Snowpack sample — Buffalo Mountain, Silverthorne, Colorado, USA (1/25/25, 10:11 AM MST)
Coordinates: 39.6222, -106.1139
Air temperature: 22 °F
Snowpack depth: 110 cm
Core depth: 30 cm
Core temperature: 42.8 °F
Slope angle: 12°, slope face: 102°
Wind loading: high
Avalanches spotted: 0
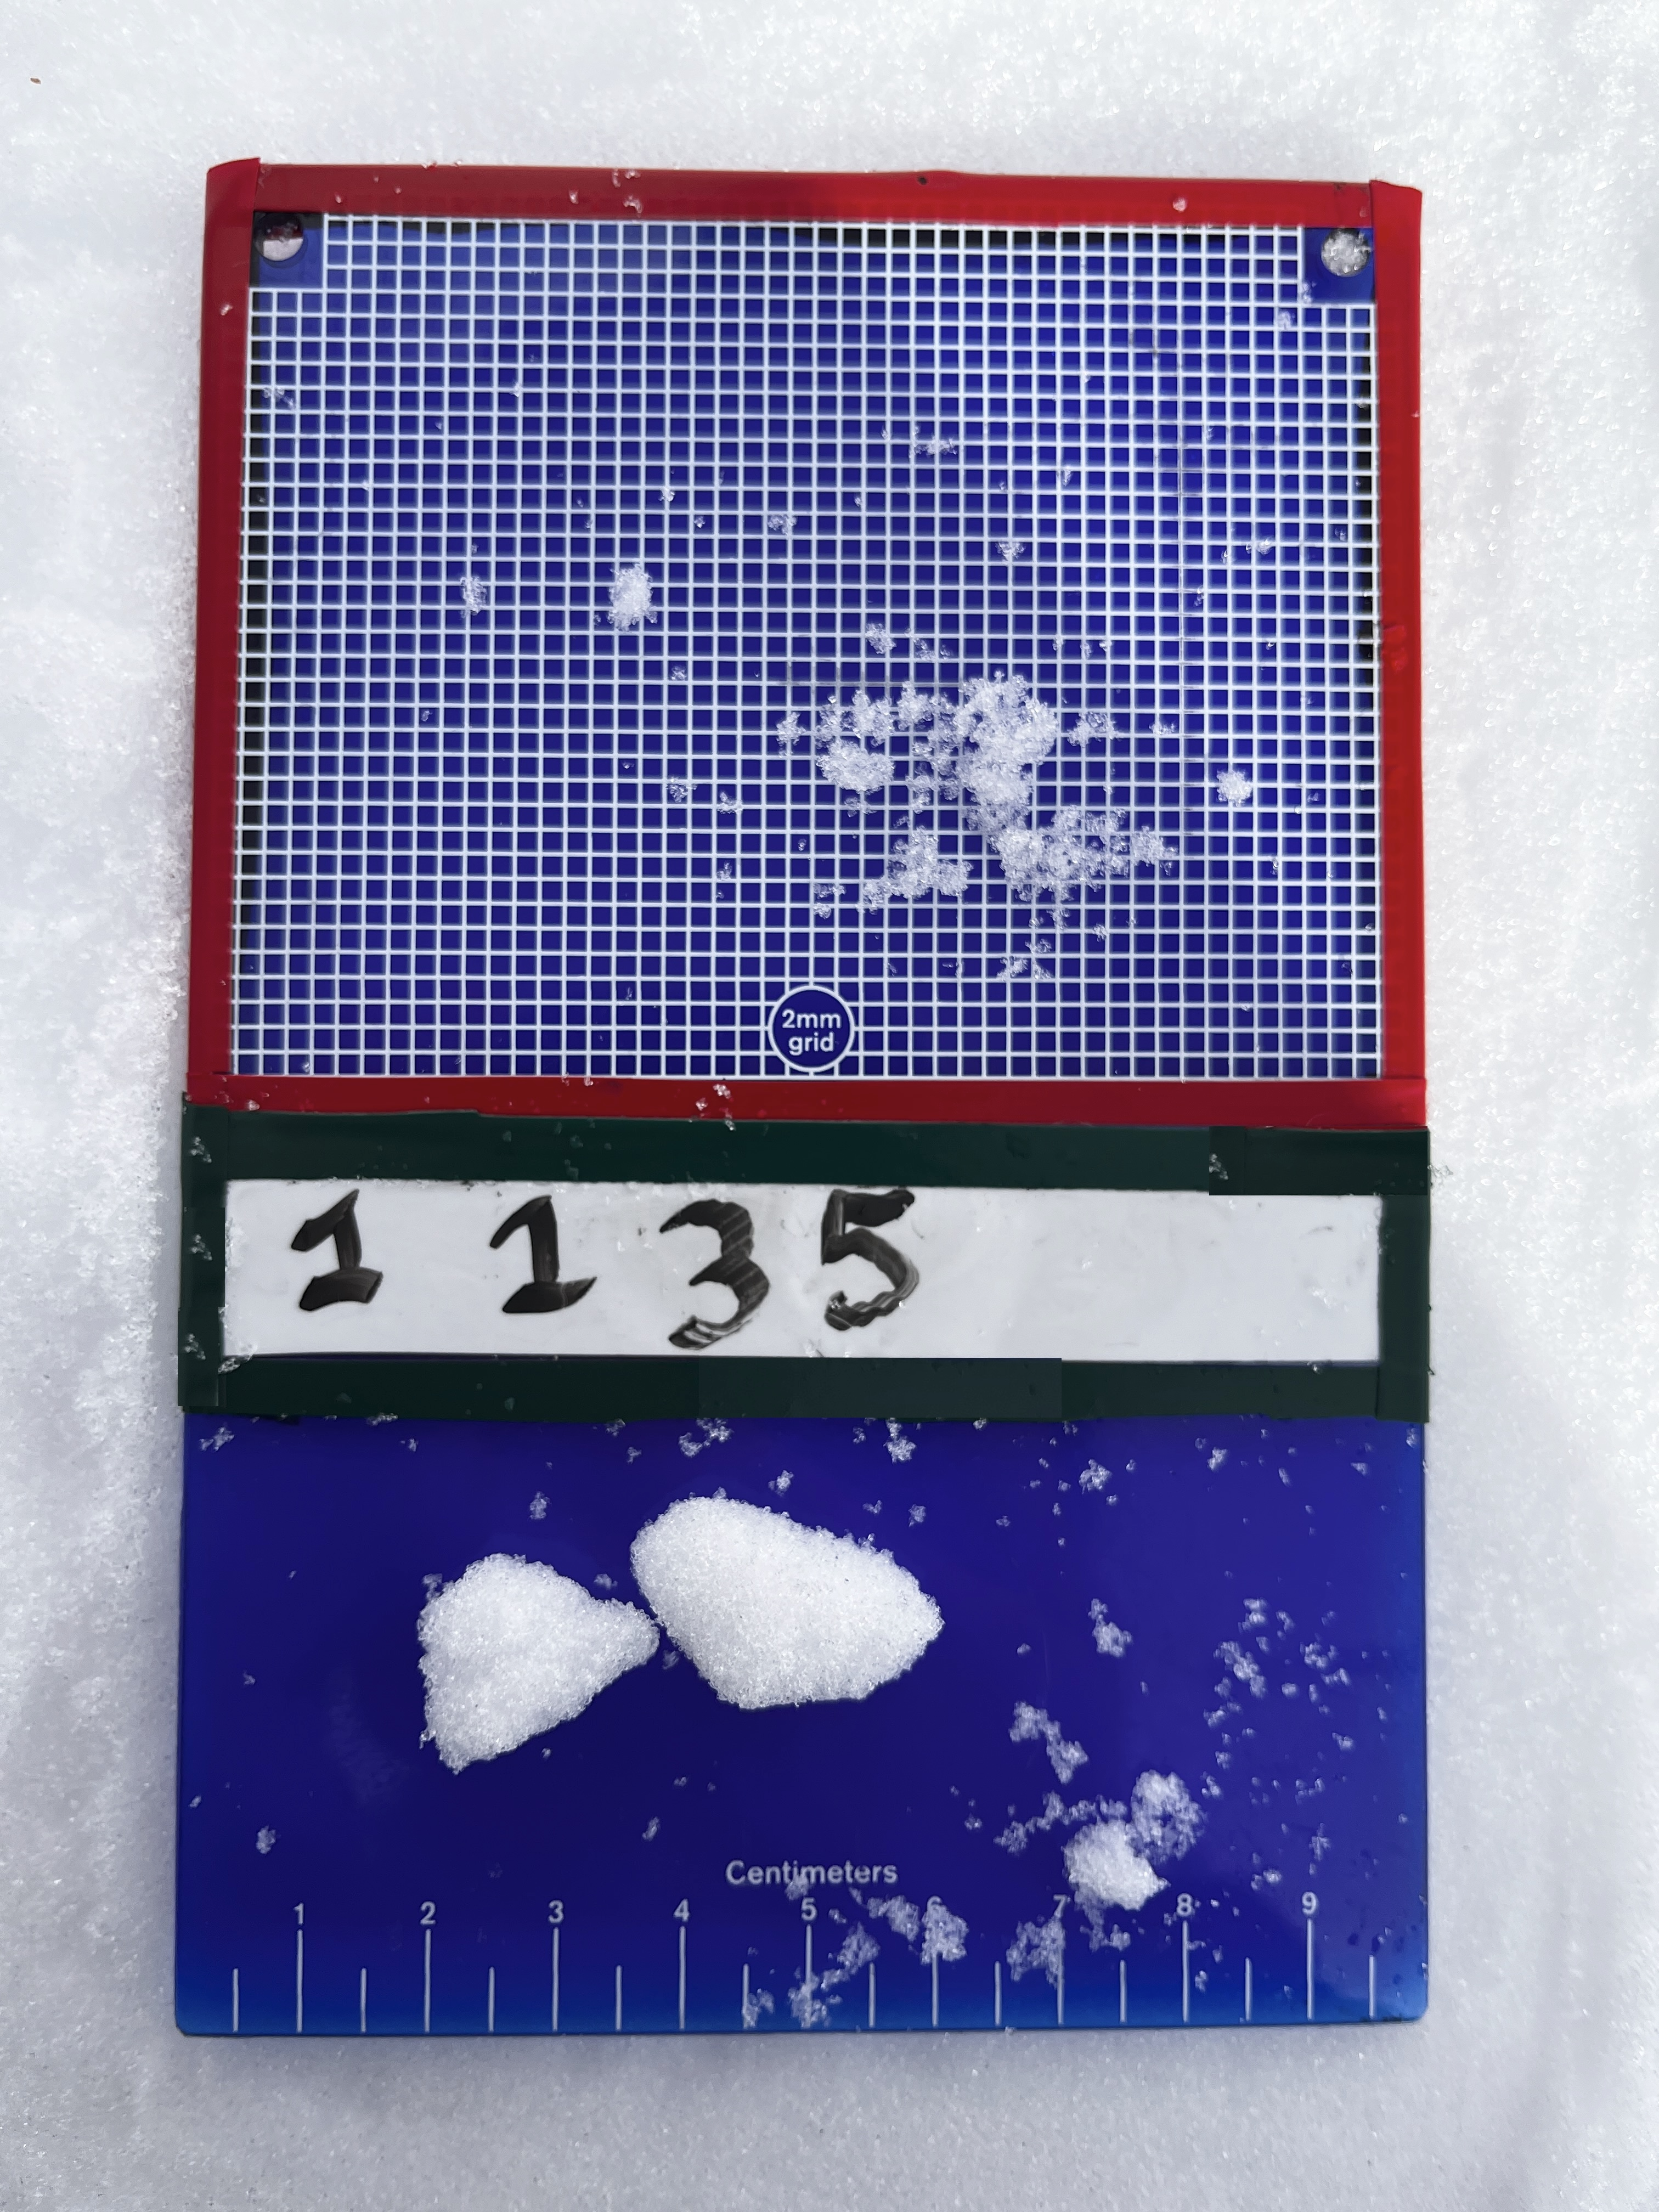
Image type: crystal_card
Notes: No avalanches nearby, collected on the outskirts of a fire break 15 meters from the treeline, on way to Buffalo and Red Mountain